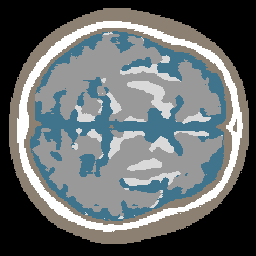
Label: no_lesion